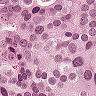
Metastatic tissue present: yes